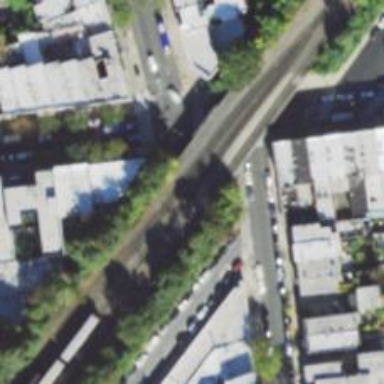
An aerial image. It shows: Railway track.